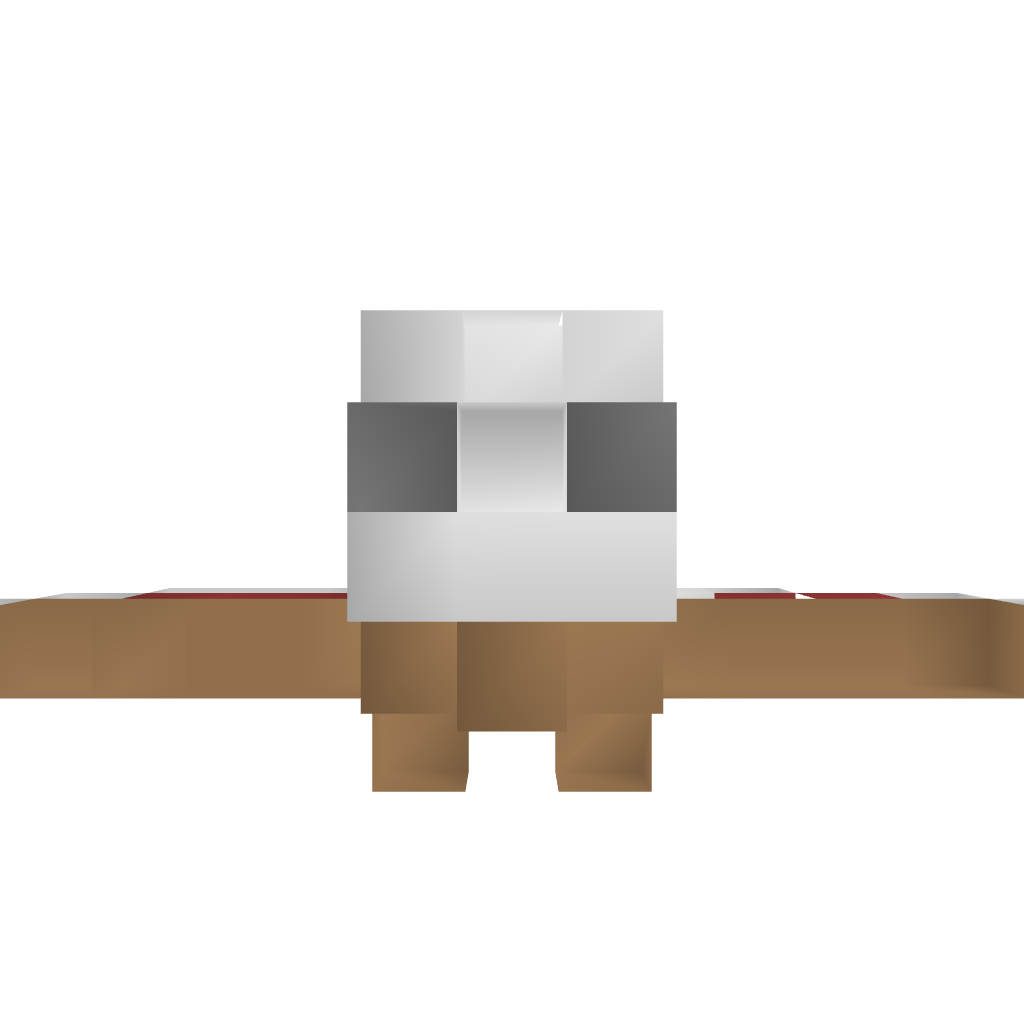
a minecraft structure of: Fighter Bf 109 A1 bad low quality